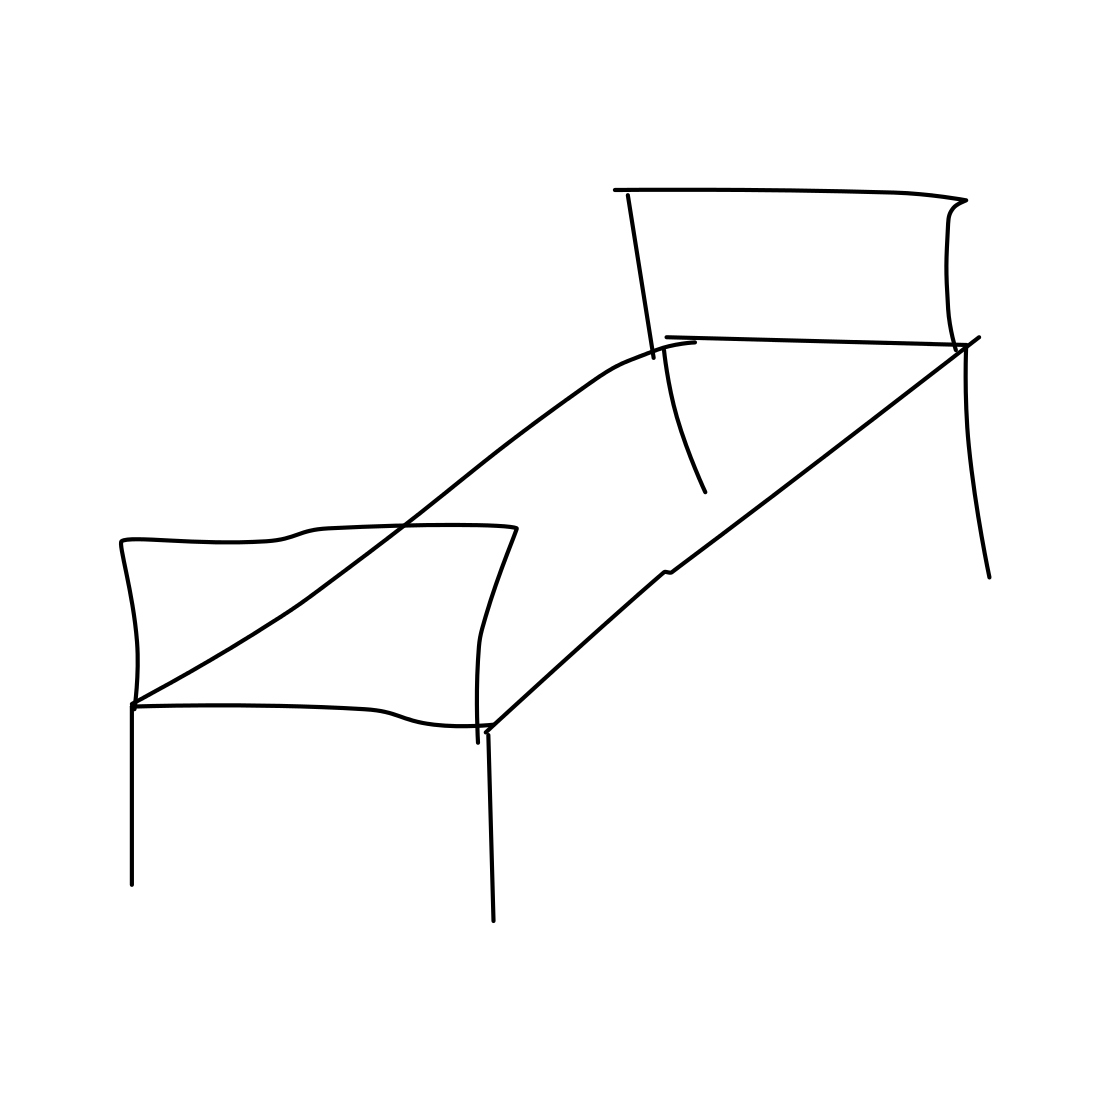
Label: bed